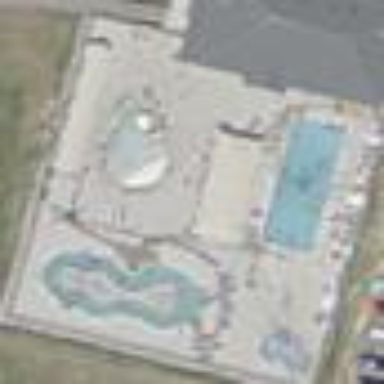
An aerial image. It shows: Water park.